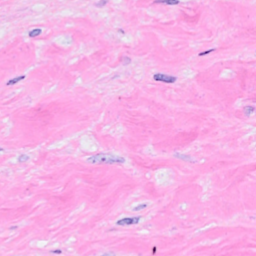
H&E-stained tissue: Breast